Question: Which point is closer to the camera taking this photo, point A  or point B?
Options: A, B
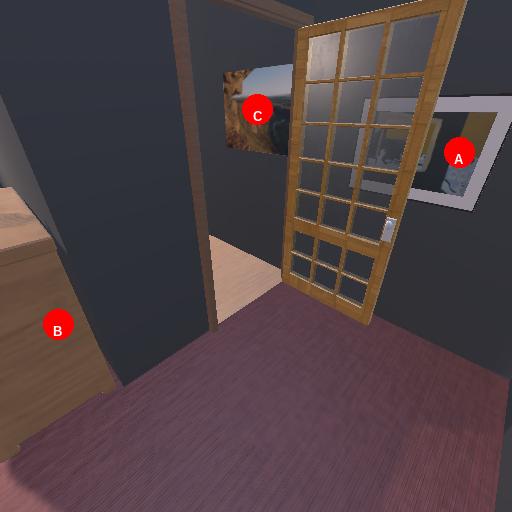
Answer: A